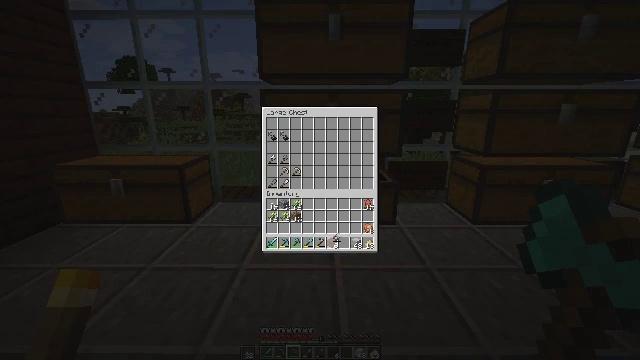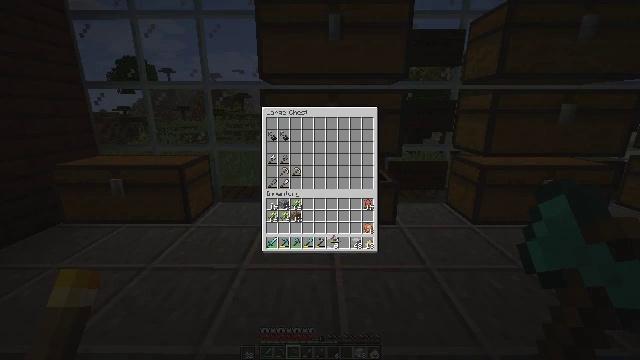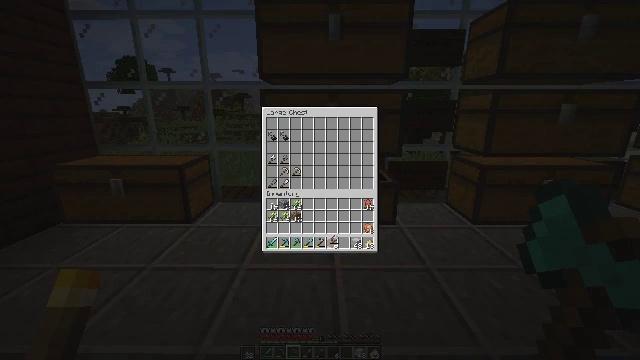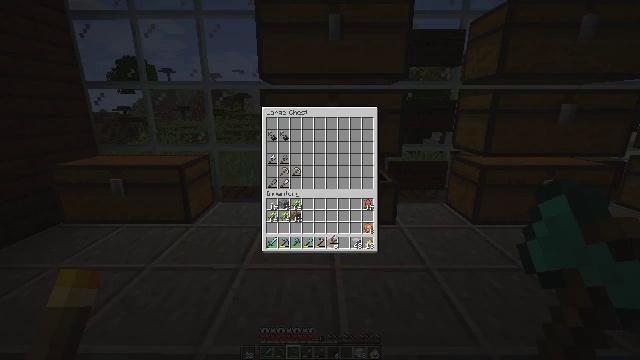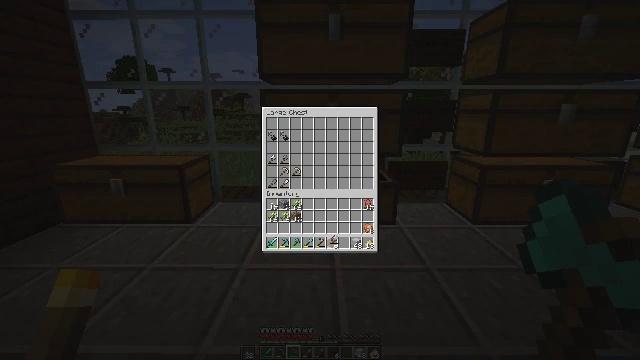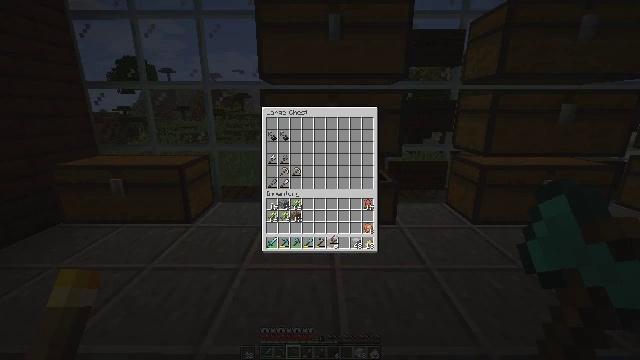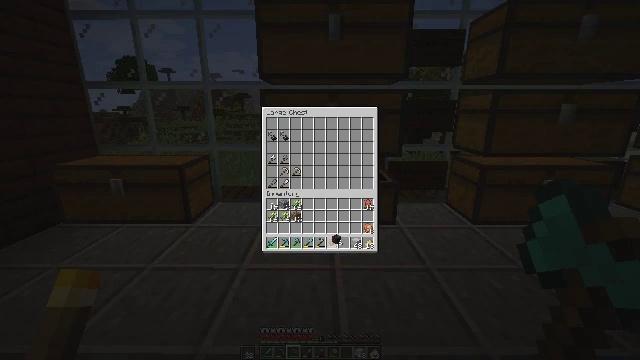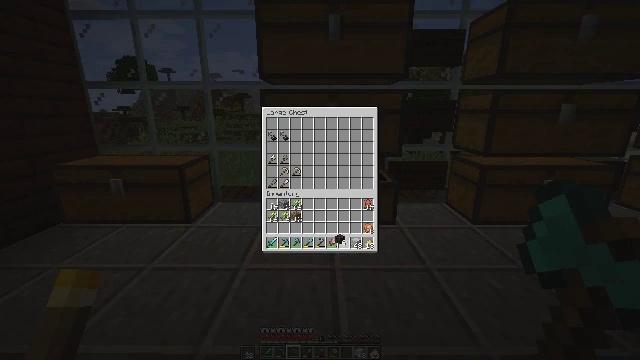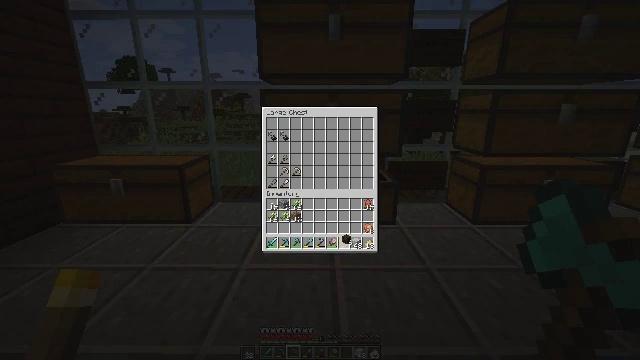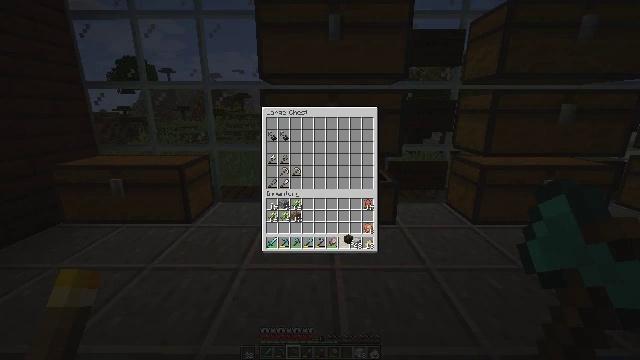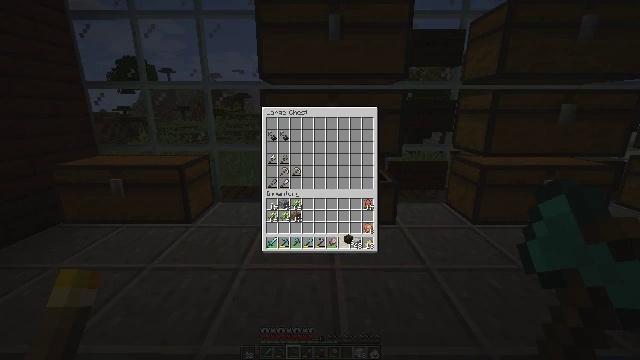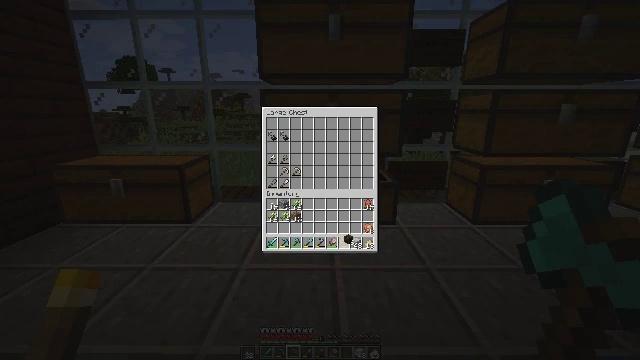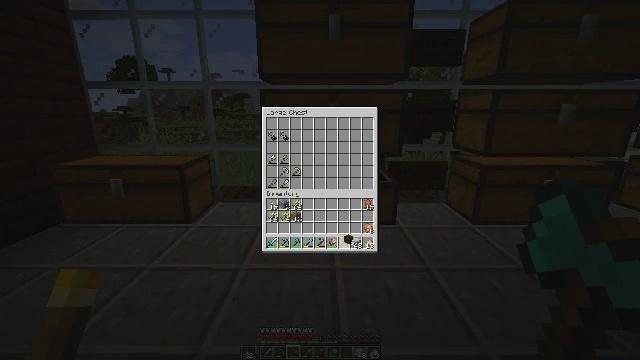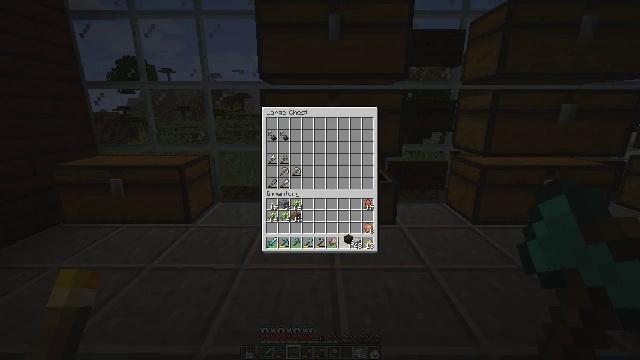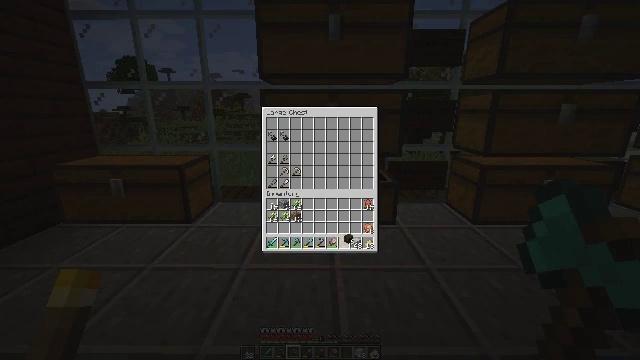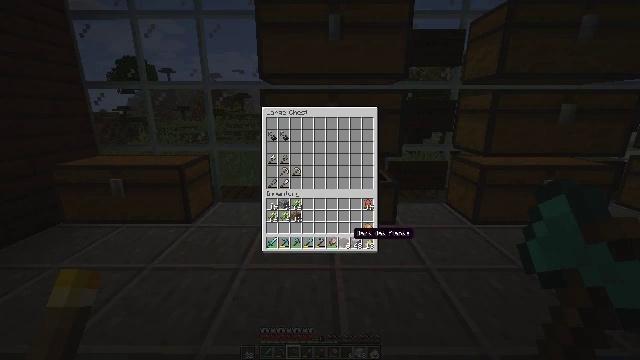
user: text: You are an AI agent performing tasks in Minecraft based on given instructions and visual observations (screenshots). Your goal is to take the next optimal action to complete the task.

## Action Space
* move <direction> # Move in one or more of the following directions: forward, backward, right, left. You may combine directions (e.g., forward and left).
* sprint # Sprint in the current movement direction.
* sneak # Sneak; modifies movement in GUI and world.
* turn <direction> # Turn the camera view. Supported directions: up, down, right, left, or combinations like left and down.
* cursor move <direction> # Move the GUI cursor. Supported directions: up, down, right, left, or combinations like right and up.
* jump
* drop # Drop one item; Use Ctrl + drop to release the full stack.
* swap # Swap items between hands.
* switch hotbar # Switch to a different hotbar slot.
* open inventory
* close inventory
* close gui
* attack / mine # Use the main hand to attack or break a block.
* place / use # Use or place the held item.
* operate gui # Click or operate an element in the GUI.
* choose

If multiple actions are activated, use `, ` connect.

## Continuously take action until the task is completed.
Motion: motion action
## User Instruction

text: Collect dark oak log for building.
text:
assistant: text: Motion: no_op
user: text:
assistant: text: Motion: no_op
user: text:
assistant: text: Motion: attack / mine
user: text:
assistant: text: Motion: attack / mine
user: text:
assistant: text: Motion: attack / mine
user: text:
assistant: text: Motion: no_op
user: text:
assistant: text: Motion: no_op
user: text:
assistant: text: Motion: turn right
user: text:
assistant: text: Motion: no_op
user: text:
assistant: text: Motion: no_op
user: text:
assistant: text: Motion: attack / mine
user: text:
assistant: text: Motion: attack / mine
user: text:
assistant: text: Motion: attack / mine
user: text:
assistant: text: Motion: attack / mine
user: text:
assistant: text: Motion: no_op
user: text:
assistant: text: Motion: no_op
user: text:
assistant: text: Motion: no_op
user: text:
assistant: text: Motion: no_op
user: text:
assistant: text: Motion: no_op
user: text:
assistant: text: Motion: no_op
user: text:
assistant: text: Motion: no_op
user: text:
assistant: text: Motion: turn left
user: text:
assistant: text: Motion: turn left
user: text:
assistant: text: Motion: turn left
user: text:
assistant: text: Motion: no_op
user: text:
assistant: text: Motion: no_op
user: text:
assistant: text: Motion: no_op
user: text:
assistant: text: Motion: no_op
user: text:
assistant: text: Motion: no_op
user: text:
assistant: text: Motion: no_op